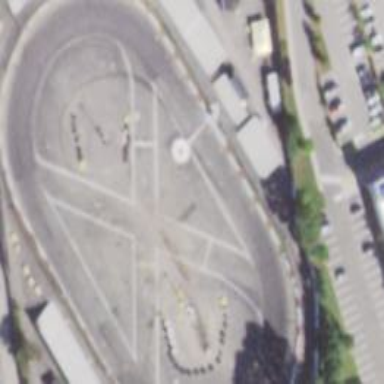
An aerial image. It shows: Motor sport raceway with asphalt surface.